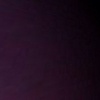
Label: space